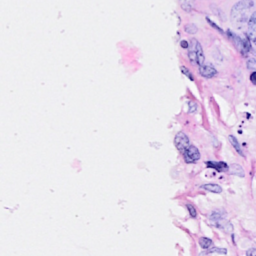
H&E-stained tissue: Breast